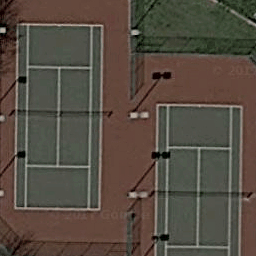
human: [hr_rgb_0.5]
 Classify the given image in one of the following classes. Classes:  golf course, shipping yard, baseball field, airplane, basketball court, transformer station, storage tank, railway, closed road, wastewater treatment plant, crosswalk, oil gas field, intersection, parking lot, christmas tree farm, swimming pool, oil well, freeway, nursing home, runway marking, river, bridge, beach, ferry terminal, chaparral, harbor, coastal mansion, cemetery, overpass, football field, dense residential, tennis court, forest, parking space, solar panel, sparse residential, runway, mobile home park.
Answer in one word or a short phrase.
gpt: tennis court